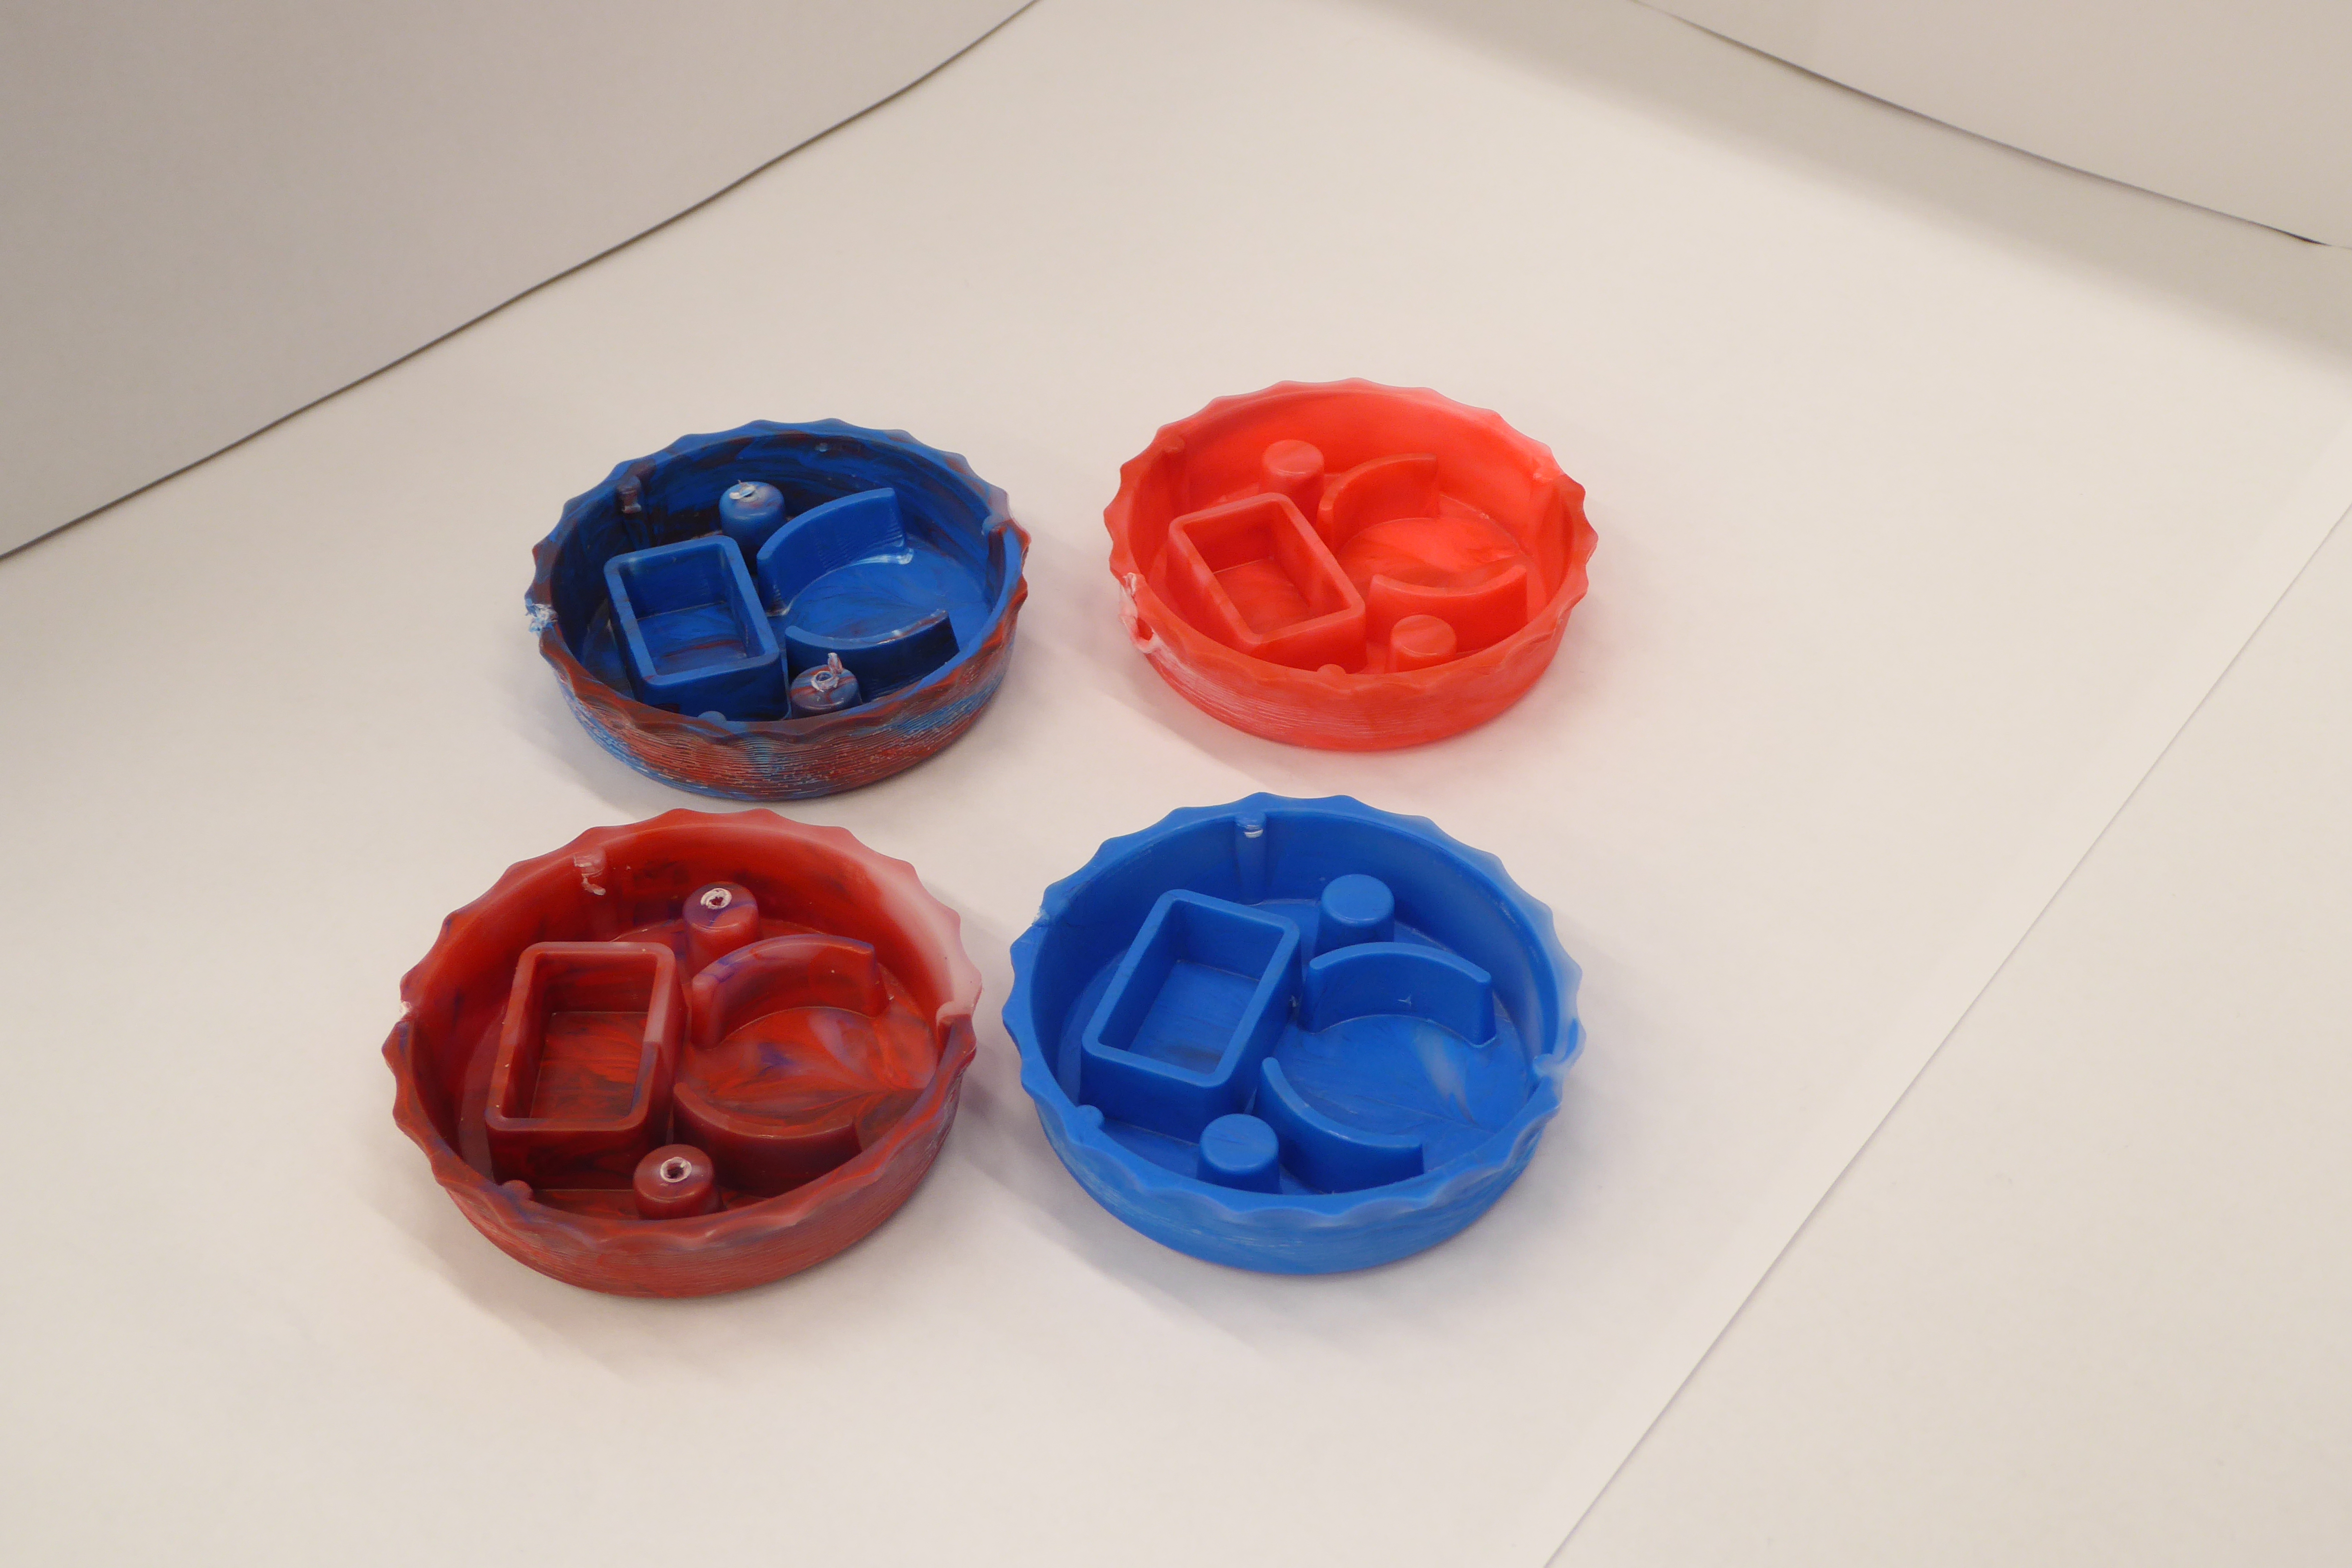
Label: Bottle Opener - Cover